Question: This question is two fold:
'Asynchronous download ImageView'
'UITableViewCell'
---
I just received a fun little task from someone but I'm overthinking the solution.

Keeping in mind that I will have to reuse the class to display some images perhaps in a 'UITableViewController', I thought about two possible ways of going about implementing such a class:
Either create a class that subclasses from 'UIView', then add the required 'imageURL' property, and then also add a 'UIImageView' property container to this subclass which the image will download into once the asychronous request has been downloaded once the user set the URL property when he is to "re-use" the class in a table view controller.
Or
Create a class subclassing from 'UIImageView' and then only add that one required property 'imageURL' which would then save me the mess of having to progammatically create an image container.
're-use''Asynchronous ImageView class'
The problem (at least what I believe may be a stumbling block) is when I create the table view controller, whats the best way to have this image set the image property of a UITableView cell?
something like
'''
AsynchronousImageViewDownloader *myImageView = [[AsynchronousImageViewDownloader alloc] init];
[myImageView setImageURL:[NSURL urlWithString:@"url.com/image.jpg"]];
//At this point im not sure how to have the image display in the image property below.
//Remember that the image should automatically show in the view when the url has been set.
cell.image = ??
'''
How would I go about doing something like this?
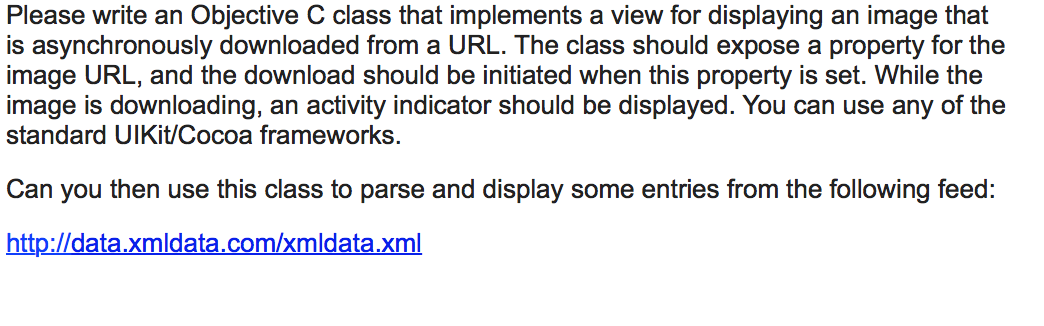
Answer: Create a subclass of 'UITableViewCell', and add a public property to that class for your 'AsynchronousImageViewDownloader' imageView. In init, create the imageview (it will not have a URL at this time) and add it to 'self.contentView'.
Then in cellForRow you'll be able to do something like
'cell.customImageView.url = @"someURL"'